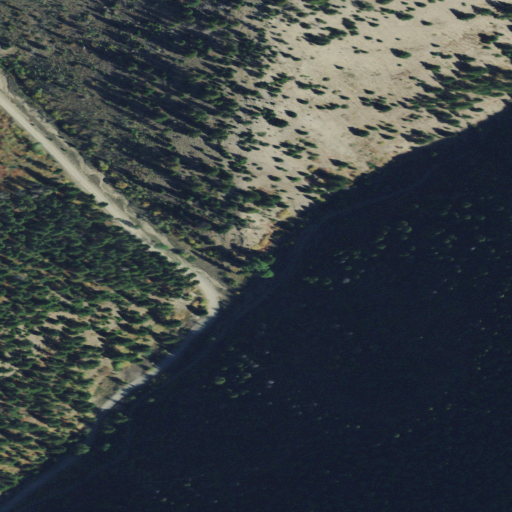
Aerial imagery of valley in Montana named Cement Gulch containing evergreen forest and shrub